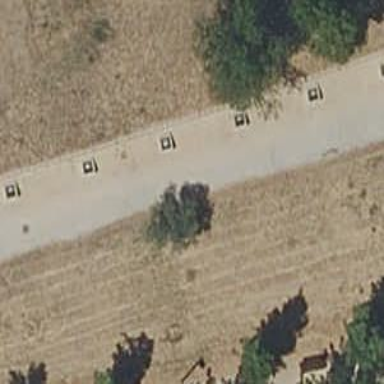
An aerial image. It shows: Footway made of ground with grade2 tracktype.